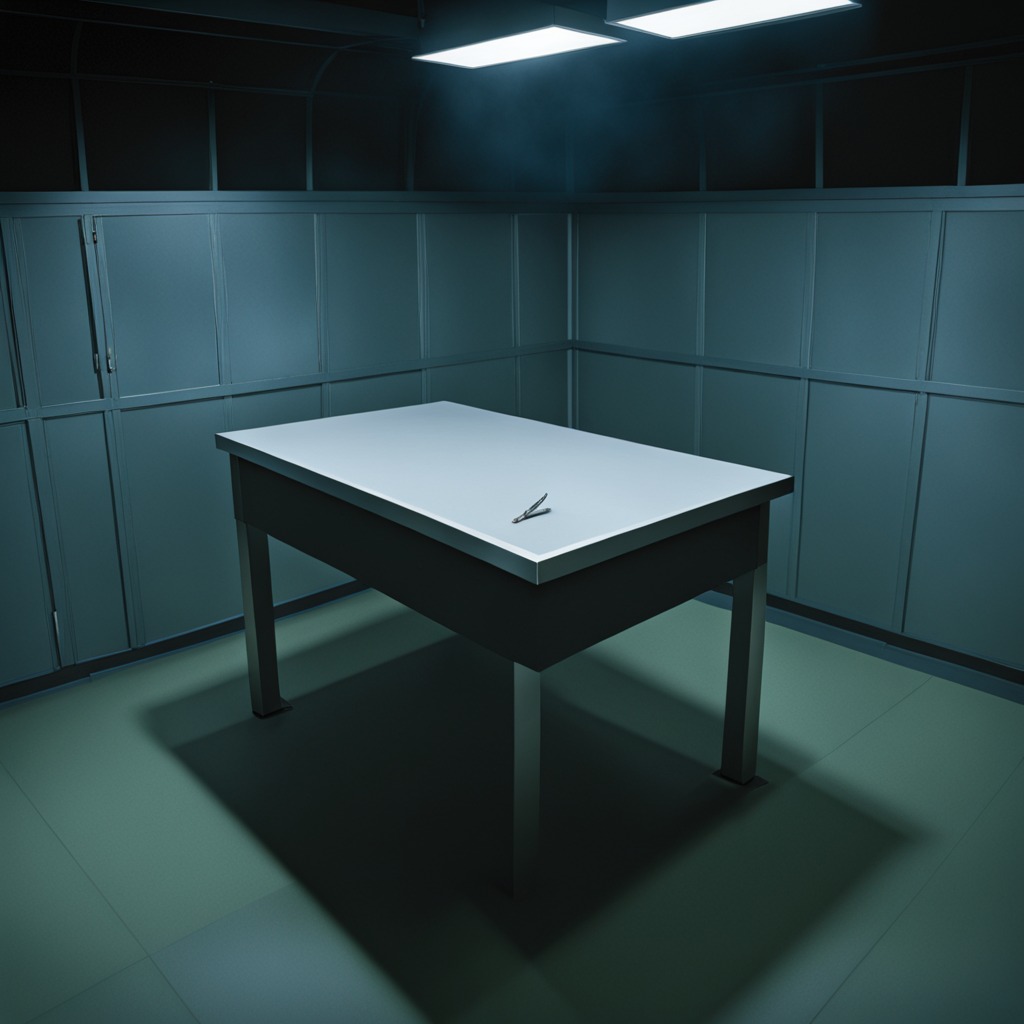
A plier is lying on the clean empty table in a railway signal maintenance room.